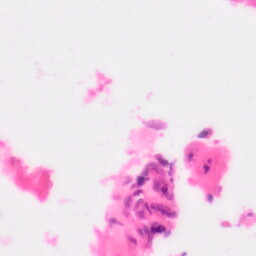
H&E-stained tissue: Colon